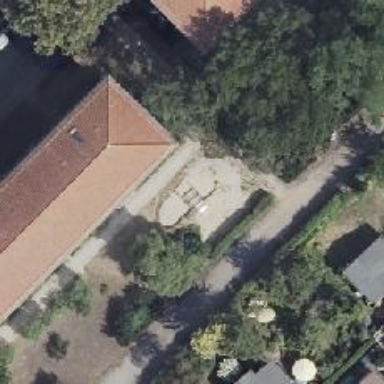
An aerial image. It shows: Sandpit playground.